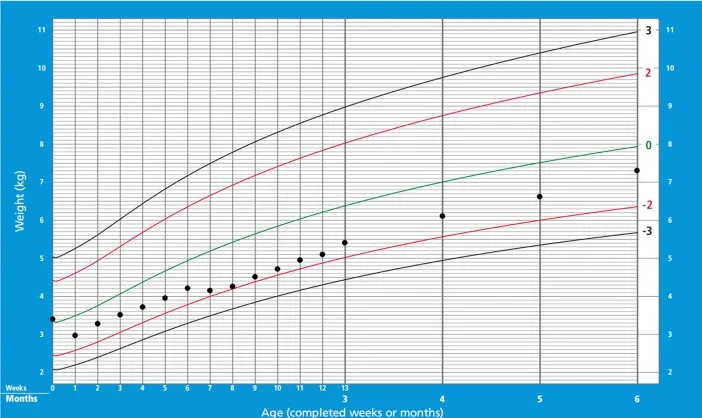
(B) Growth curve of the patient. Parenteral nutrition was used during hospitalization. After the enterostomy was closed, his weight gradually approached the normal range after discharge.
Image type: chart (chart)